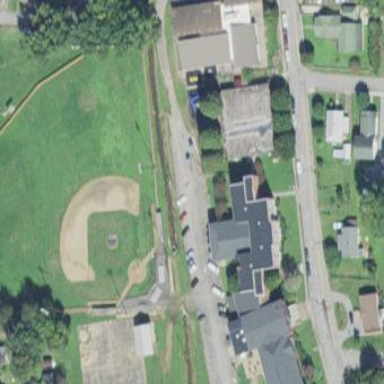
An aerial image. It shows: Baseball pitch for leisure land.